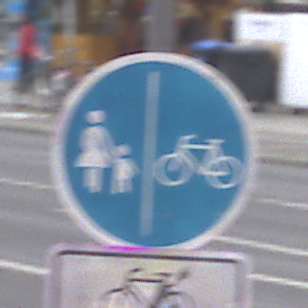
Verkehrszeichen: GetrennterRadUndGehwegRadwegRechts
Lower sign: EinspurigeFahrzeugeFrei6
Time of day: MorningAfternoon
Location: Outdoor (Urban)
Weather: Overcast
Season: NotSpecified
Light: Natural